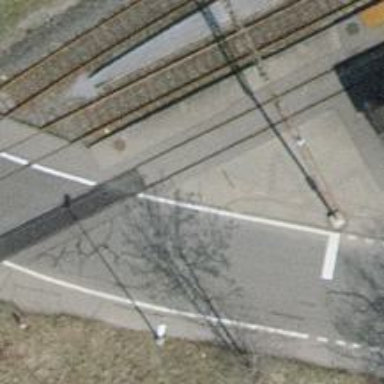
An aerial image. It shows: Preserved railway with electrified contact lines running through service yard.